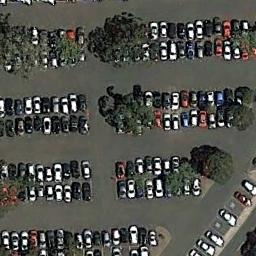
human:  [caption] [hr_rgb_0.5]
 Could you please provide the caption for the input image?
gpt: The parking lot is full of cars next to some trees .

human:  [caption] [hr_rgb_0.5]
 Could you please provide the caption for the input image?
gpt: Lots of cars are in the parking lot .

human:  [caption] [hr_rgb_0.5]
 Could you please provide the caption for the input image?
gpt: The parking lot has lots of cars arranged neatly in lines and some trees are among cars .

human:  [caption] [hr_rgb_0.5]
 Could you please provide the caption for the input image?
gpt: Seven rows of cars were parked in the parking lot .

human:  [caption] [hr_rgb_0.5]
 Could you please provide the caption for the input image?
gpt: There are many cars and some green trees on the parking lot .